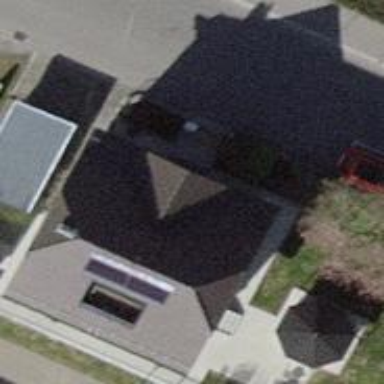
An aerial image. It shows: Building with gabled roof.